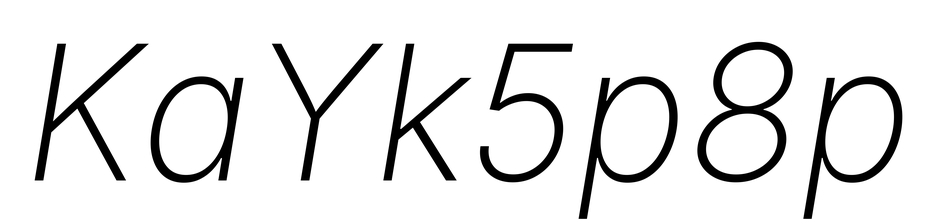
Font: Inter-Italic_ExtraLight_Italic